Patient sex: M
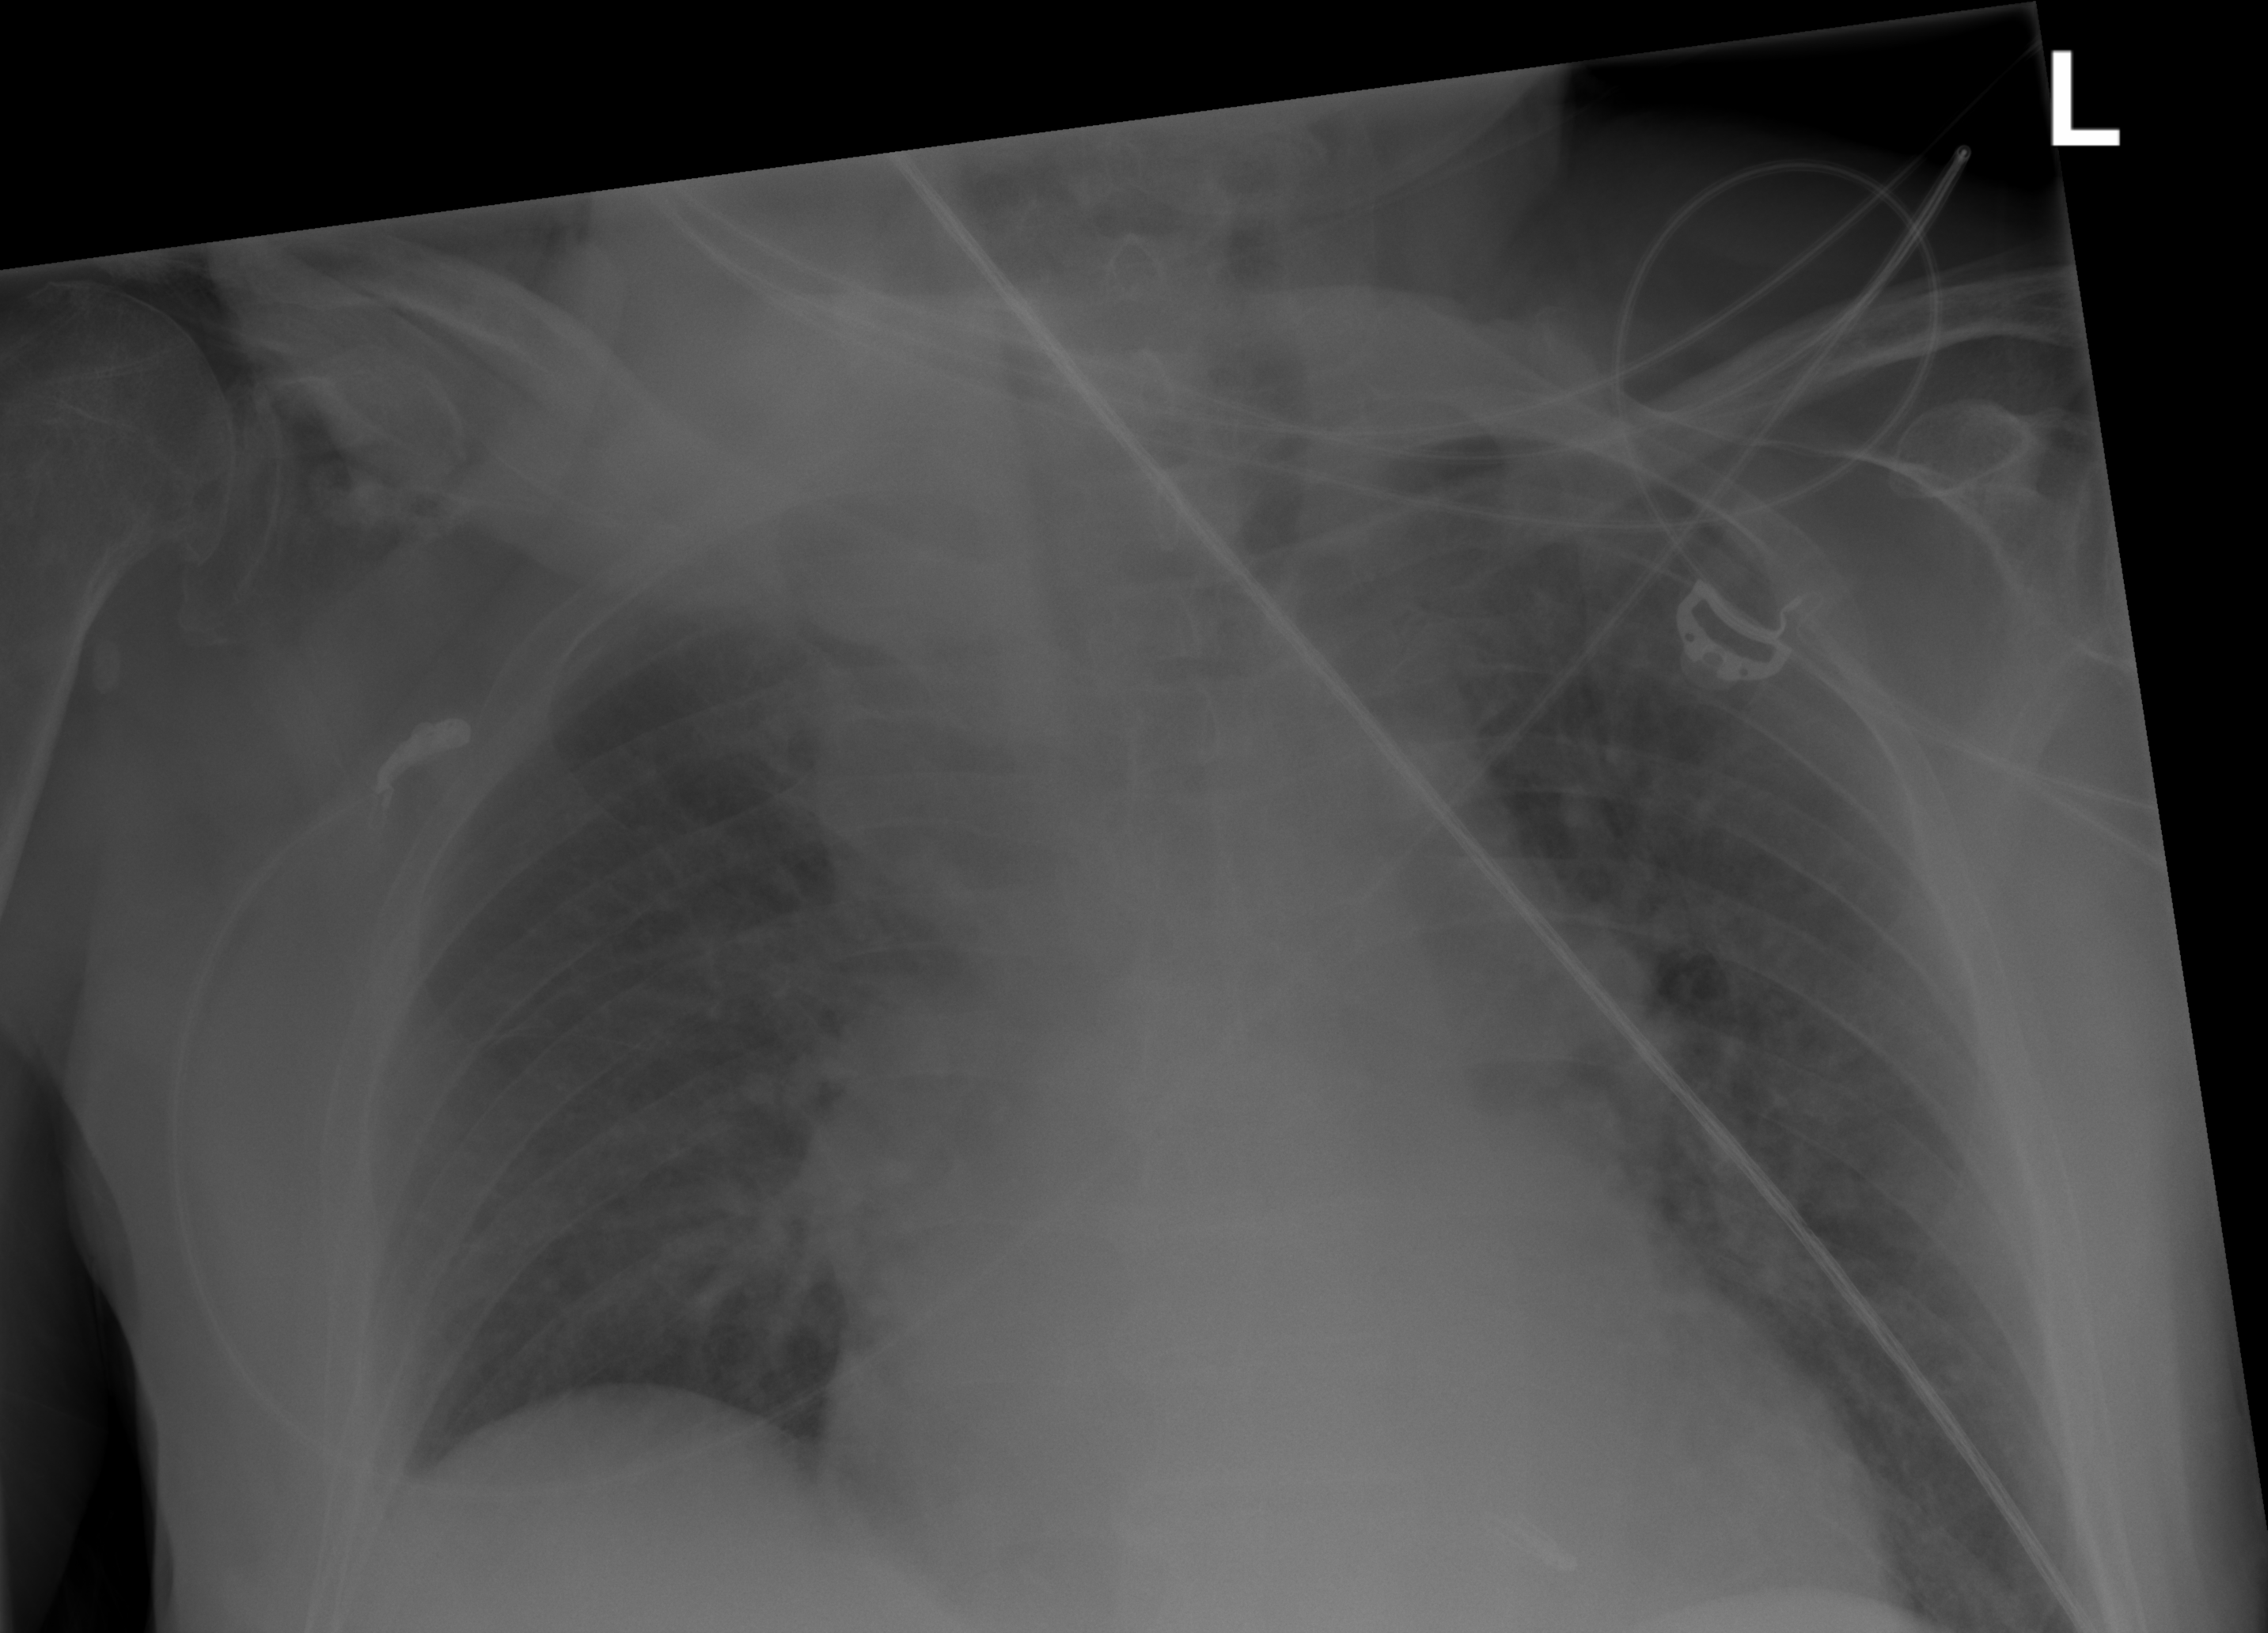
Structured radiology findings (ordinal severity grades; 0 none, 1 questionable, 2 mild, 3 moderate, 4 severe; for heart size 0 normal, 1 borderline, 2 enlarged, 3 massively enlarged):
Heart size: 1
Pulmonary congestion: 2
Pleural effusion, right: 0
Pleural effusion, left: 0
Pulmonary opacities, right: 0
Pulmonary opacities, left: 2
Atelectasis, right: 0
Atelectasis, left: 0